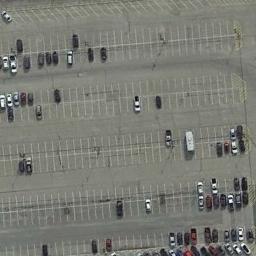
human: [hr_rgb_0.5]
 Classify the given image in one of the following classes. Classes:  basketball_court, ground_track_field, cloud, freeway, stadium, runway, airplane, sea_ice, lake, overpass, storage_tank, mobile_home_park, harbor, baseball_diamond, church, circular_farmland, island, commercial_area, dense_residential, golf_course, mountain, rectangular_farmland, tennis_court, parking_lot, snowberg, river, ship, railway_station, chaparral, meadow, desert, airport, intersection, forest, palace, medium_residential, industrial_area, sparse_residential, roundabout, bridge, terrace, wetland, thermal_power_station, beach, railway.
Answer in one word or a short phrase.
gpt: parking_lot